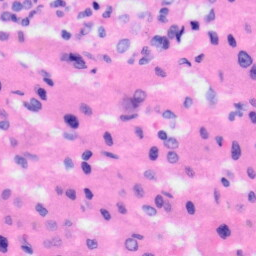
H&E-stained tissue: Liver